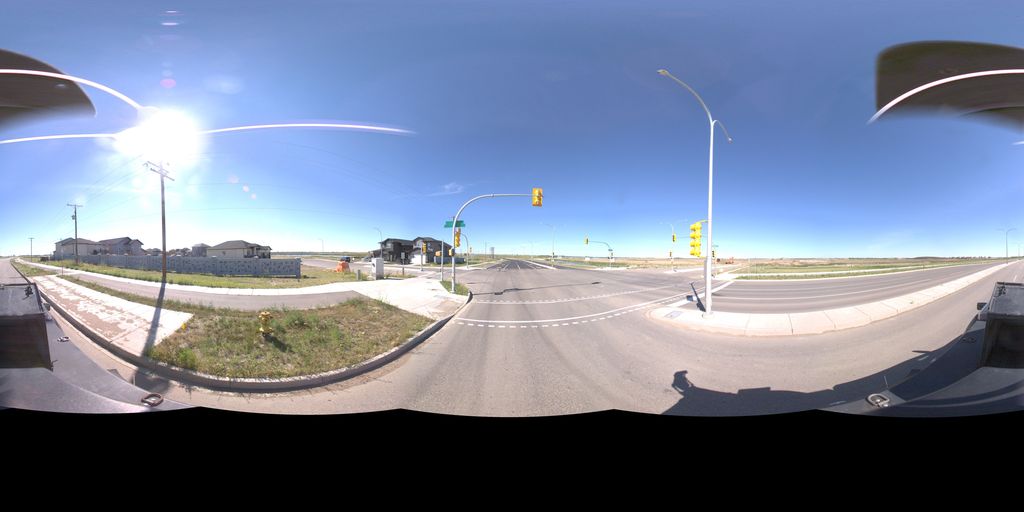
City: saskatoon